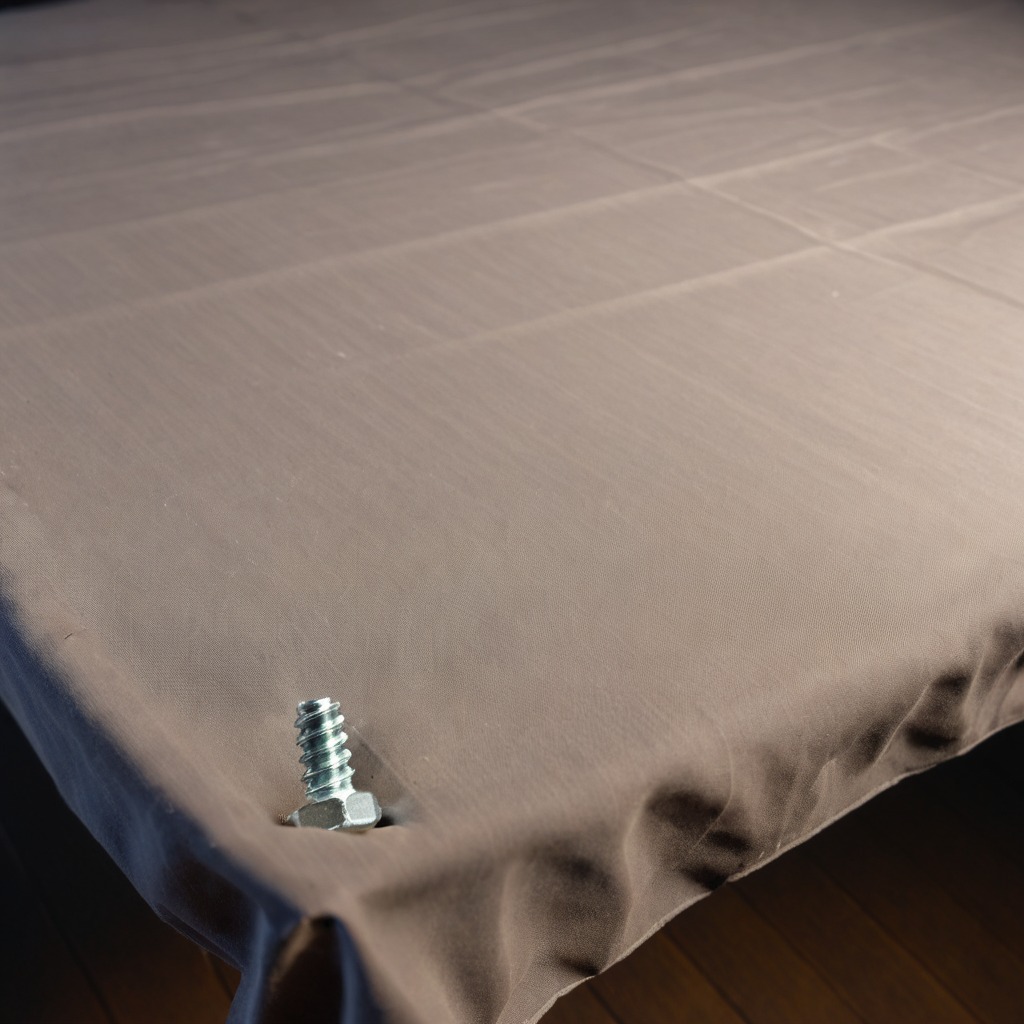
A metal screw lying on a wooden table in a workshop at night.